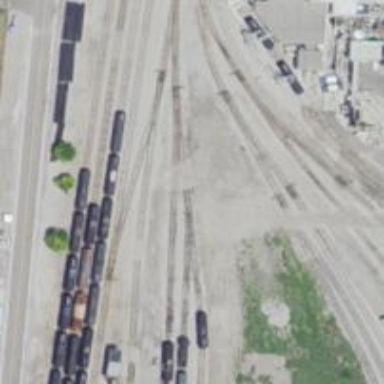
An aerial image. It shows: Railway yard in service.